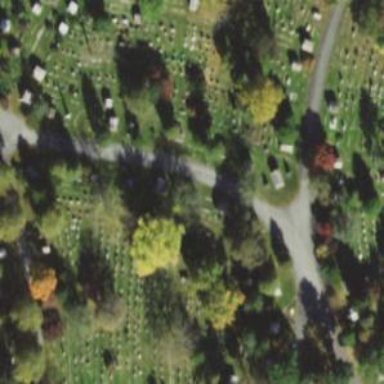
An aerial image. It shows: Graveyard with graves.